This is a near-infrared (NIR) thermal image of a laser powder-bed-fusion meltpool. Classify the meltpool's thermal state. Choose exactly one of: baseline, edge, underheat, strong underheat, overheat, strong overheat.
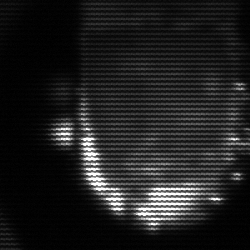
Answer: baseline